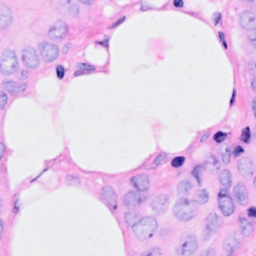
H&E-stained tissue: Breast